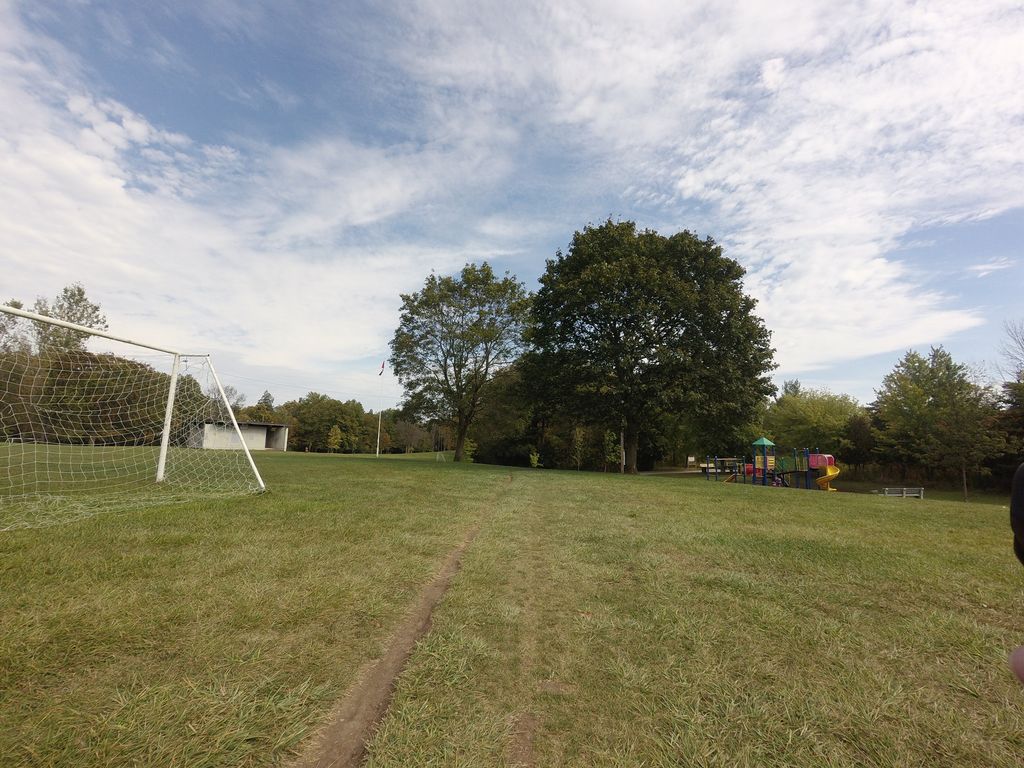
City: hamilton